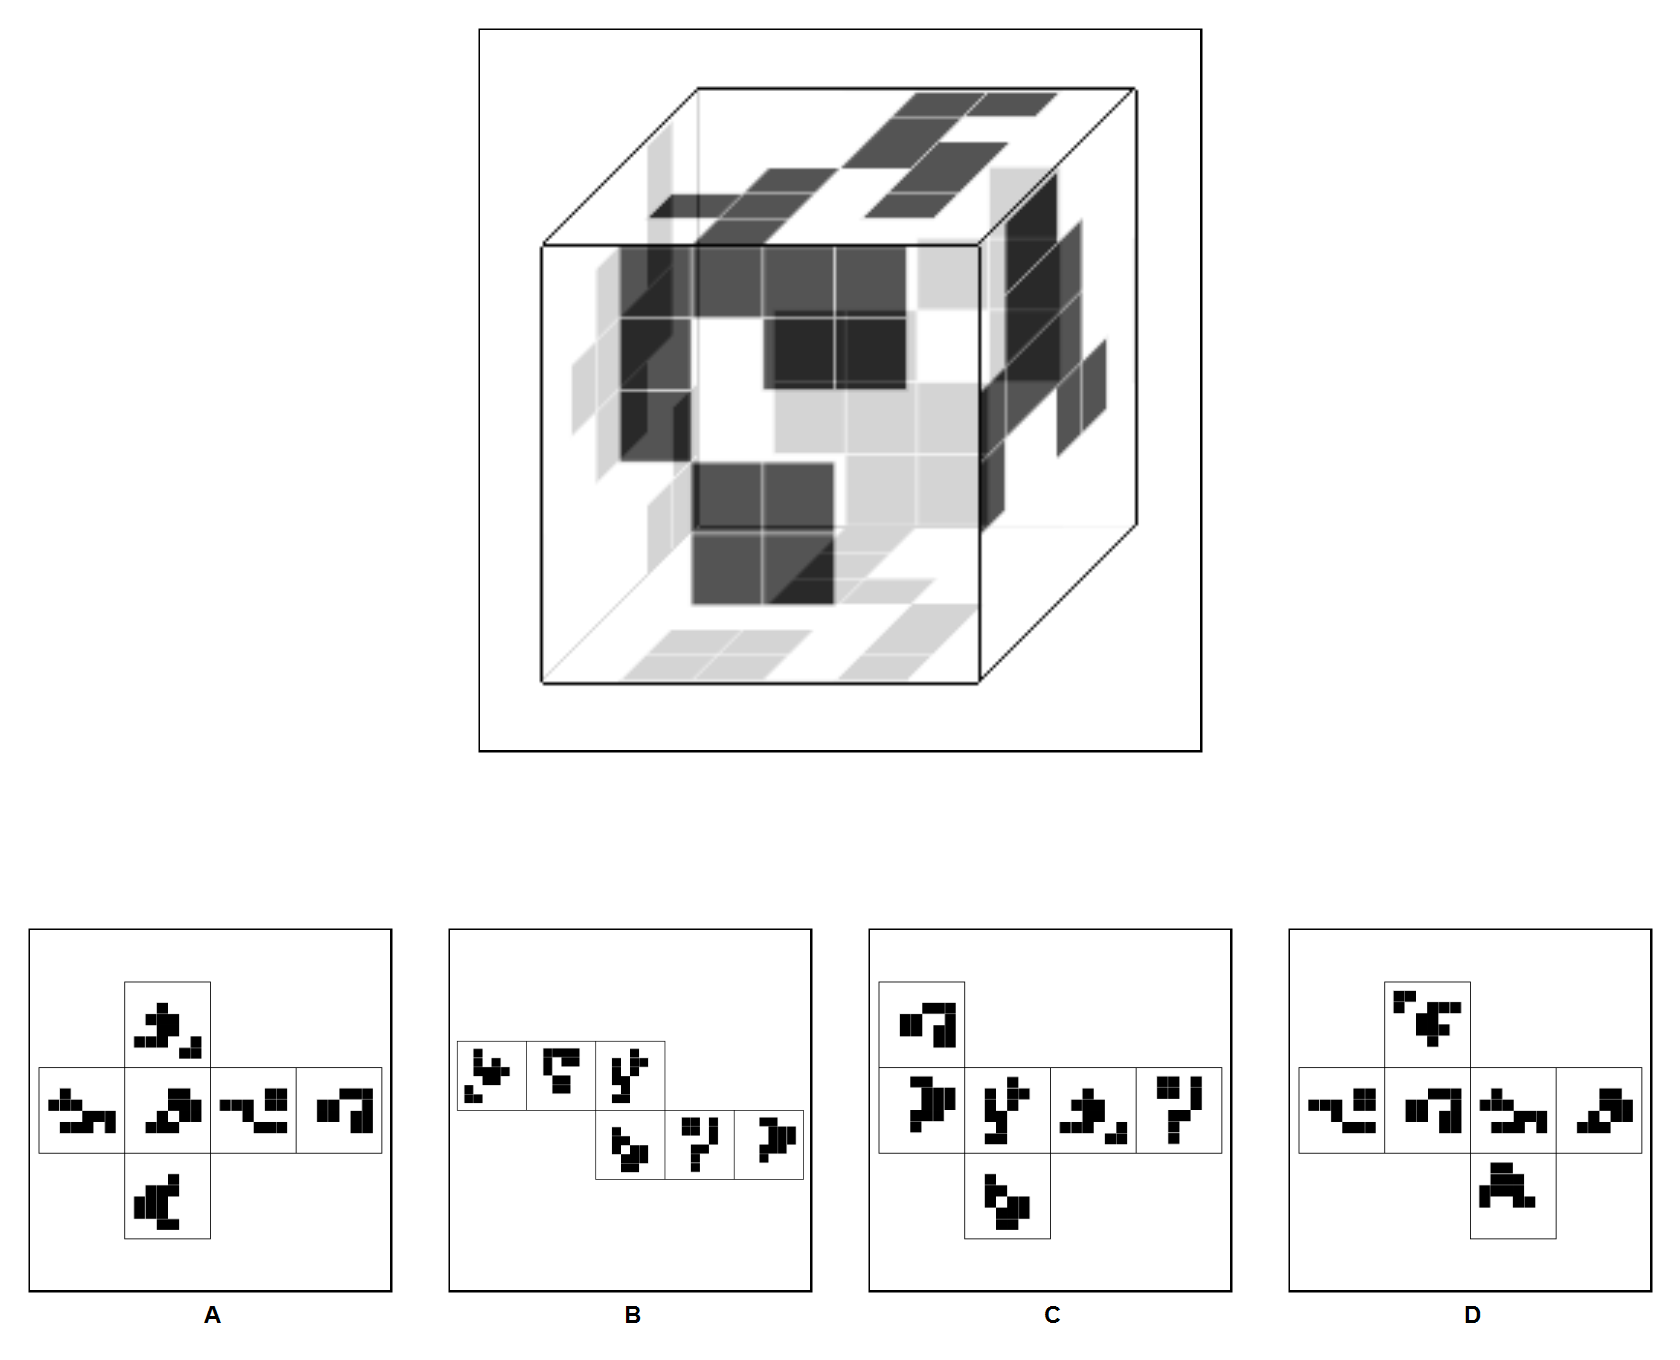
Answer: B